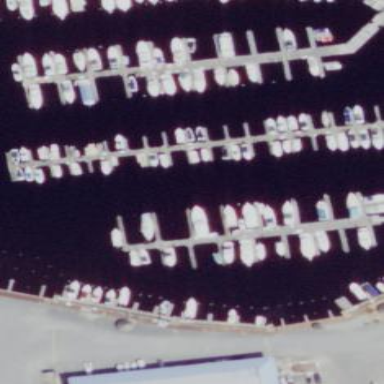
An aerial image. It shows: Marina on leisure land.